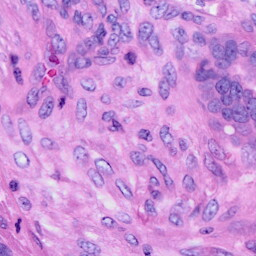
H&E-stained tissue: Ovarian